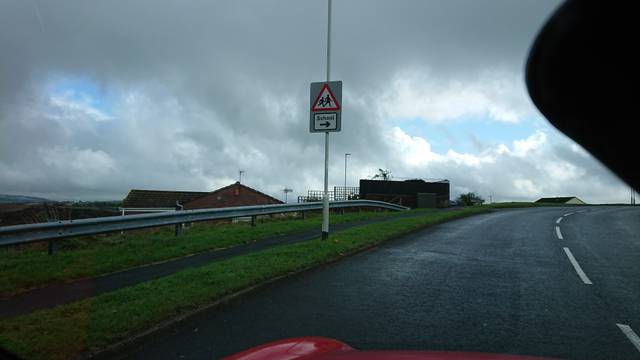
Region: United Kingdom
Coordinates: 50.406, -4.094